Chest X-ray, PA view. Patient: 12 years old, sex M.
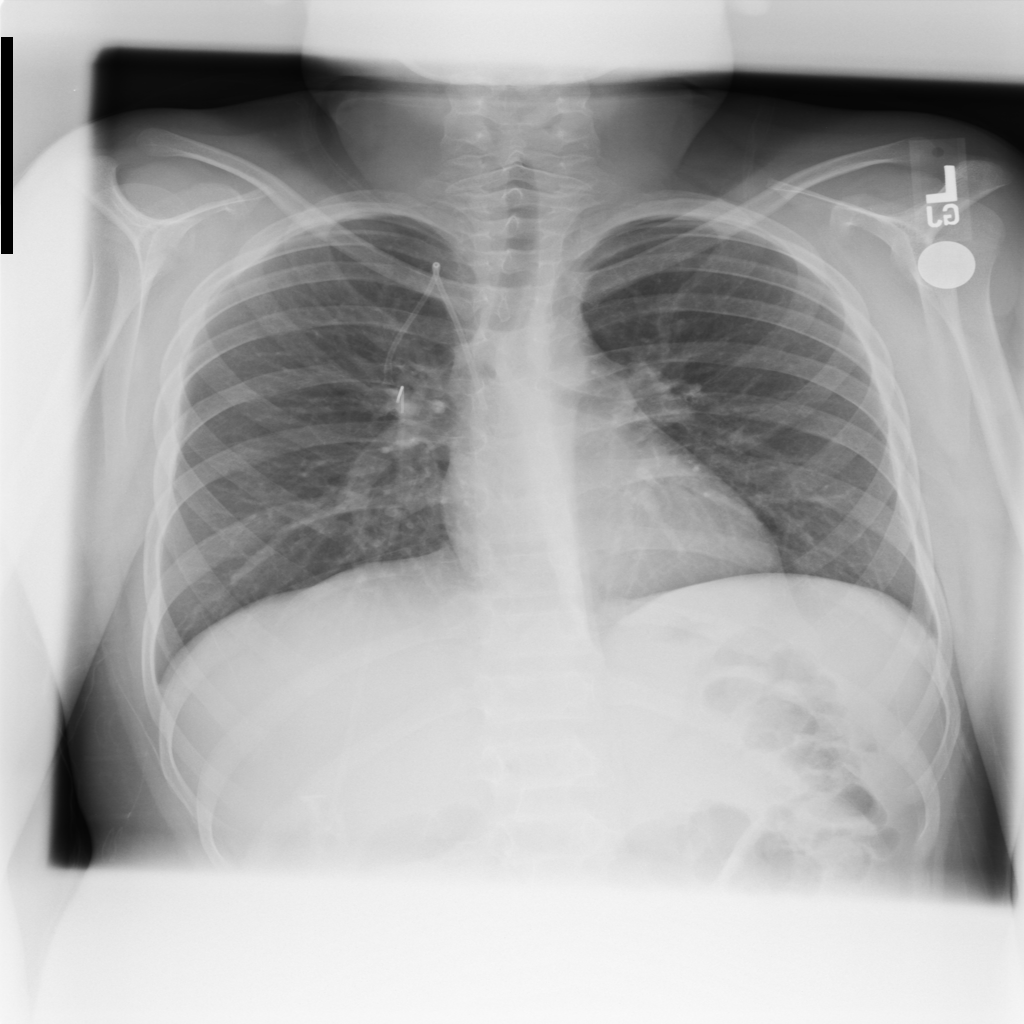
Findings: No Finding